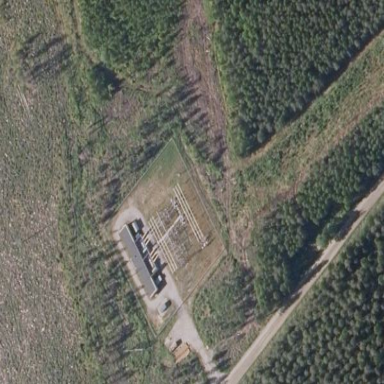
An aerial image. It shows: Distribution level power substation.